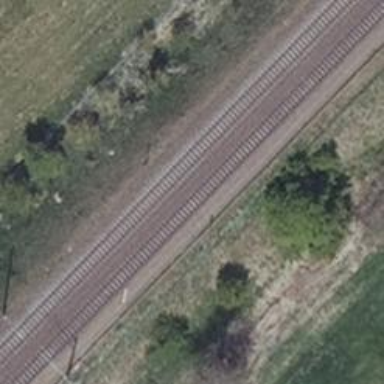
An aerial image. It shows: Railway signal.